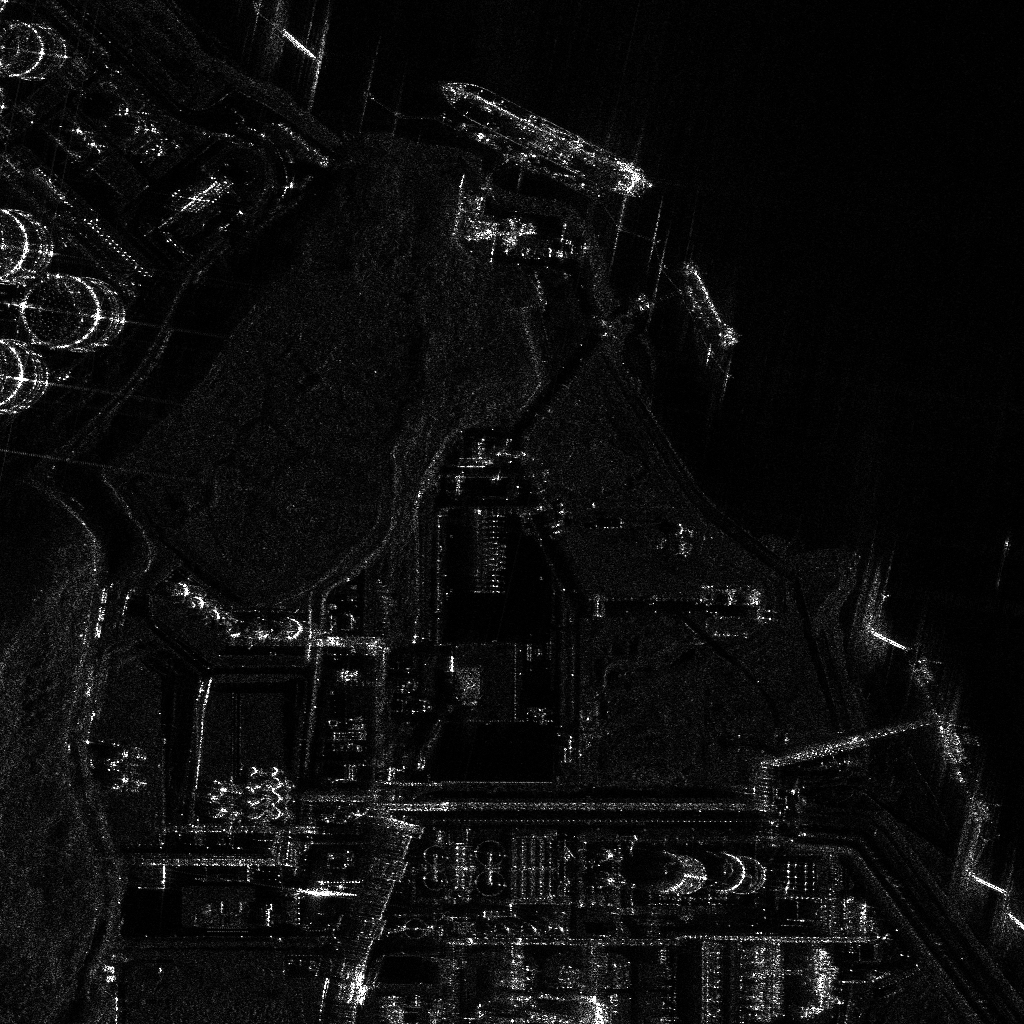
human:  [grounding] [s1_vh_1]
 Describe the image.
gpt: In the satellite image, there is  <ref>1 large ore-oil </ref> <box>[[41, 10, 65, 16, 31]]</box> located at top,  <ref>1 large dredger </ref> <box>[[63, 28, 73, 31, 63]]</box> located at center.